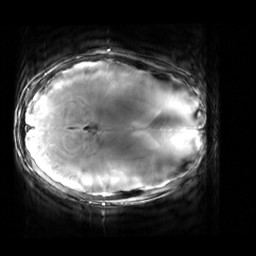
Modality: T2starw
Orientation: axial
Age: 23
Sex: female
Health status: healthy
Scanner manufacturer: siemens
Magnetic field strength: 3 T
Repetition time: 0.7 s
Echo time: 0.02 s